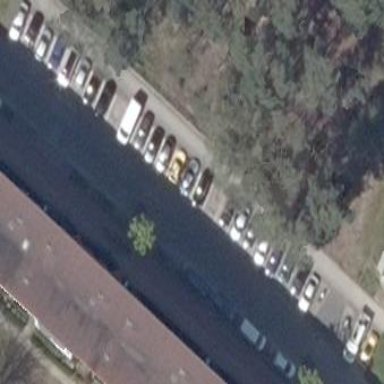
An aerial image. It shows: Concrete parking area.